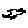
Label: bird